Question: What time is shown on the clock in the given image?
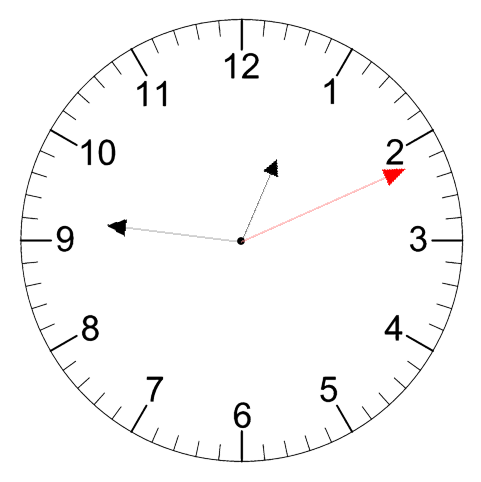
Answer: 12:46:11